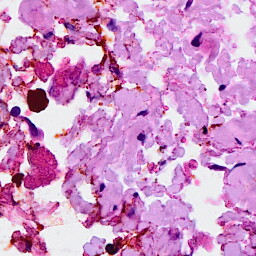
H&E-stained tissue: Breast